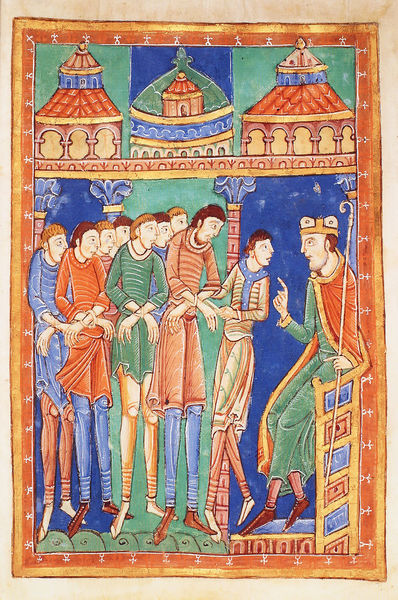
Titel: Leben und Wunder des hl. Edmund (Vita Edmundi)
Institution: New York, Pierpont Morgan Library
Schlagwörter: blau, mann, grün, sitzen, bunt, finger, männer, säule, säulen, rot, lang, rahmen, stehen, gold, sitzend, stehend, krone, turm, schuhe, farbe, figuren, kuppel, könig, thron, sitzt, türme, gefangene, mittelalter, wandbild, manschen, verziehrung, frabe, buchmalerei, untertanen, untertan, gefesselte männer